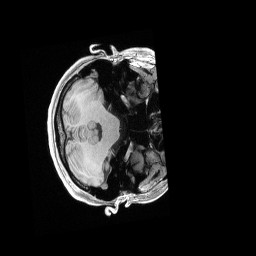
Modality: T1w
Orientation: axial
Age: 21
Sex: female
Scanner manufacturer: siemens
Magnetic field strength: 3 T
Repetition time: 2.4 s
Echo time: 0.00228 s